Question: I'm using gecko 'webbrowser' in vb.net to navigate to one page.
Problem is when i open that page i still need to ok

I thought to go with 'invoke member'. 'GetElemnetById' but i don't know id od this button
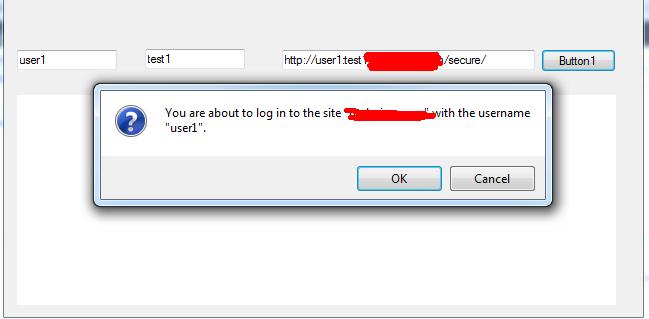
Answer: Not as easy as you'd think, this is where <URL> comes to the rescue.
Below code was taken from <URL> and provided here in case link becomes obsolete:
'''
' test code, click OK button on dialog window...
Imports System.Runtime.InteropServices
Public Class Form1
<DllImport("user32.dll", CharSet:=CharSet.Auto, EntryPoint:="FindWindow")> _
Private Shared Function FindWindow(ByVal lpClassName As String, ByVal lpWindowName As String) As IntPtr
End Function
<DllImport("user32.dll", SetLastError:=True, CharSet:=CharSet.Auto)> _
Private Shared Function FindWindowEx(ByVal parentHandle As IntPtr, ByVal childAfter As IntPtr, ByVal lclassName As String, ByVal windowTitle As String) As IntPtr
End Function
<DllImport("user32.dll", EntryPoint:="SendMessage")> _
Private Shared Function SendMessage(hwnd As IntPtr, wMsg As Integer, wParam As Integer, lParam As Integer) As IntPtr
End Function
Private Const BM_CLICK As Integer = &HF5
Private Const WM_ACTIVATE As Integer = &H6
Private Const WA_ACTIVE As Integer = 1
Private Sub Button1_Click(sender As System.Object, e As System.EventArgs) Handles Button1.Click
' find dialog window with titlebar text of "Message from webpage"
Dim hwnd = FindWindow("#32770", "Message from webpage")
If hwnd <> IntPtr.Zero Then ' dialog window found
' find button on dialog window: classname = "Button", text = "OK"
Dim btn = FindWindowEx(hwnd, IntPtr.Zero, "Button", "OK")
If btn <> IntPtr.Zero Then ' button found
' activate the button on dialog first or it may not acknowledge a click msg on first try
SendMessage(btn, WM_ACTIVATE, WA_ACTIVE, 0)
' send button a click message
SendMessage(btn, BM_CLICK, 0, 0)
Else
MsgBox("button not found!")
End If
Else
MsgBox("window not found!")
End If
End Sub
End Class
'''
You should be able to use a Timer to trigger the button click. If you prefer not to have a button on UI, just put this code into a custom sub, and call that inside your Timer.
Credit goes to @Edgemeal, member of <URL>.